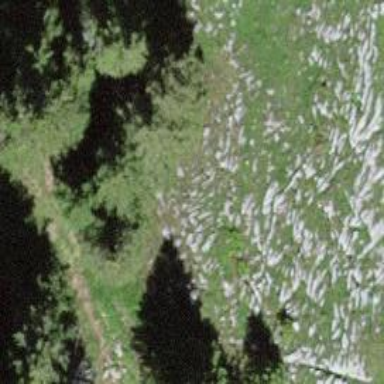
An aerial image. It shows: Forest area.